Interaction volume radius: 5 \u00c5
Interaction volume height: 30 \u00c5
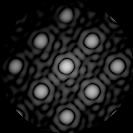
Disorder parameter: 0.03054